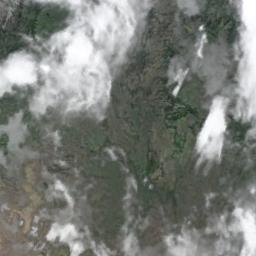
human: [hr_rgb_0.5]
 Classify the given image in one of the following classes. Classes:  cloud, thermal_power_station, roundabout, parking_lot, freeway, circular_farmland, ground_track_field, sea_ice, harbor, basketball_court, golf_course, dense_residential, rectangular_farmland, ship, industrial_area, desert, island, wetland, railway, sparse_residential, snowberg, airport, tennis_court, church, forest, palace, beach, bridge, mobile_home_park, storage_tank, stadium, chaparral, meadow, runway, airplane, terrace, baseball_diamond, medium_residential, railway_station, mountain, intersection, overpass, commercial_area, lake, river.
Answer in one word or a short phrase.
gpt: cloud